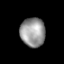
Tissue: lung
Cell type: T cells
Senescence score: 0.185
Nuclear area (px): 705
Mean DAPI intensity: 152.543